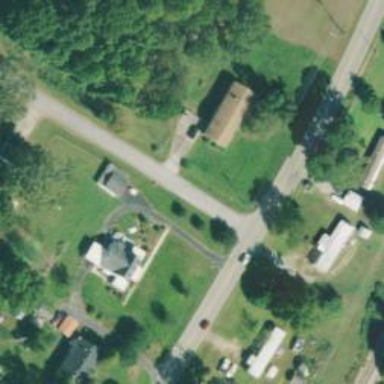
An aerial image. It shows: Driveway leading to service road.